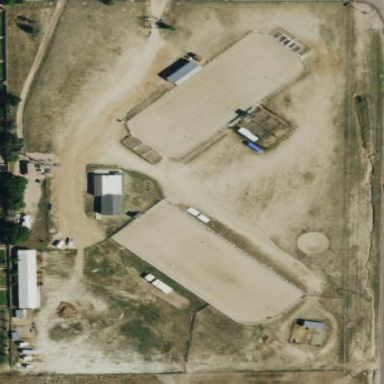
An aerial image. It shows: Sports centre focused on equestrian activities.